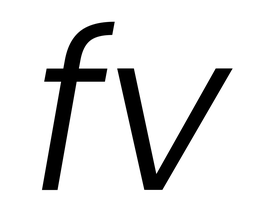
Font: Poppins-LightItalic